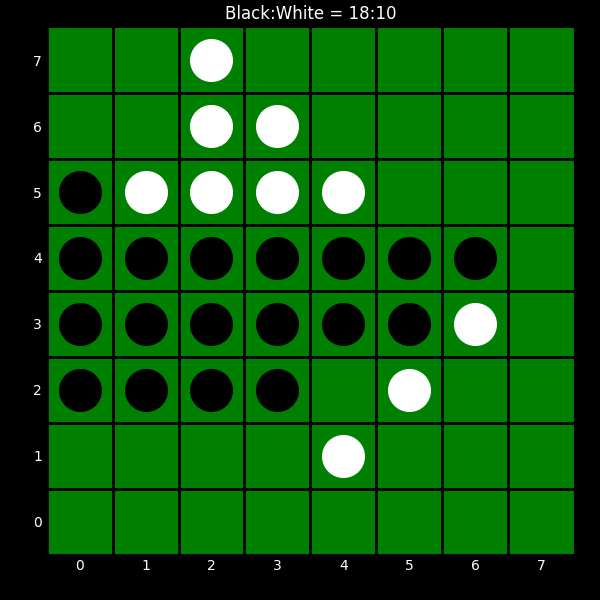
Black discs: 18
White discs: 10